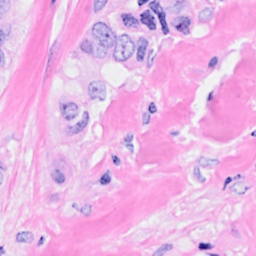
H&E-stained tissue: Breast